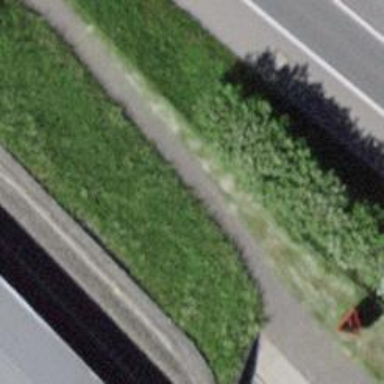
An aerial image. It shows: Road with steps.